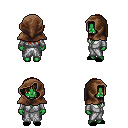
a pixel art fantasy rpg character, female body template, orc, green skin, white robe, metal pants, dark blonde unkempt hairstyle, cloth hood, black slippers, four views (front, back, left, right), 2x2 character sprite sheet, small pixel art, hard edges, no anti-aliasing